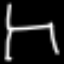
Label: chair